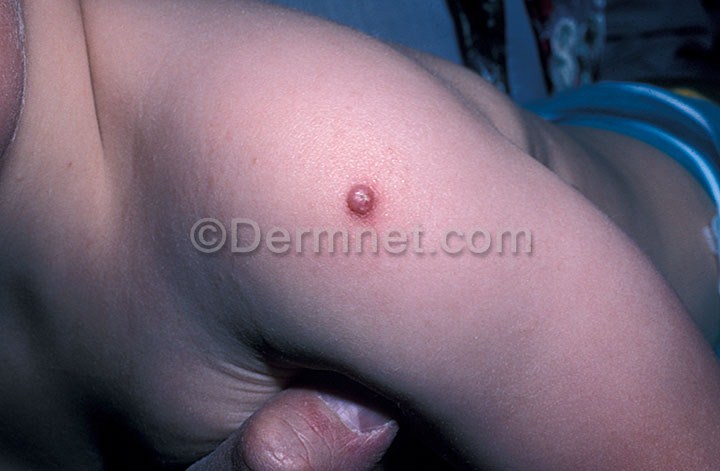
Disease: Warts Molluscum and other Viral Infections